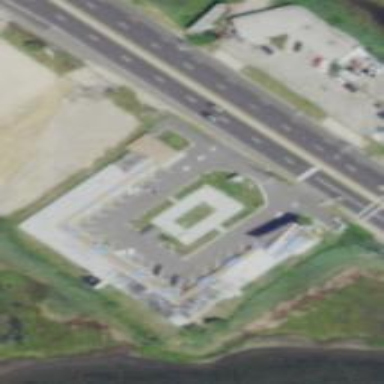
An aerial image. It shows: Building that is motel.